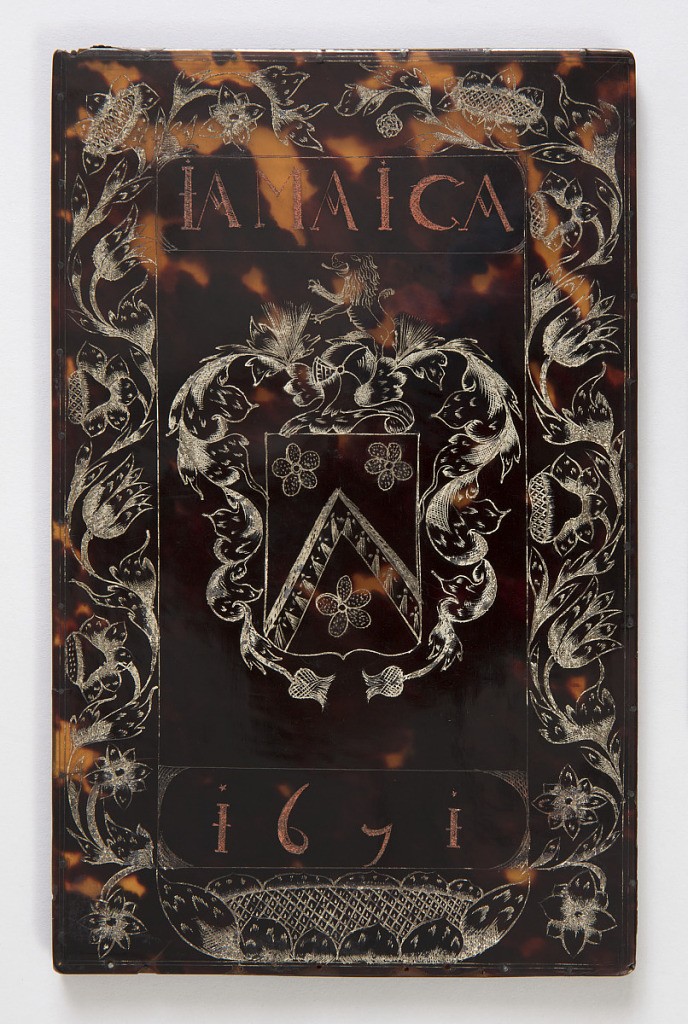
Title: Comb Case with Wig and Lice Combs
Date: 1671
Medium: tortoiseshell, paint
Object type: comb case
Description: Retangular case (a) with engraved decoration of floral borders surrounding a coat of arms with "IAMAICA" etched above and "1671" below; one large toothed comb (b) with engraved floral decoration along top and sides; double-sided comb (c), fine teeth one on side, large teeth on the other, engraved floral decoration on sides and center panel. Floral engraving and coat of arms picked out with white pigment; word and date with red-orange pigment.